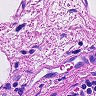
Metastatic tissue present: no